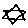
Label: star